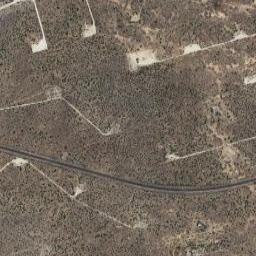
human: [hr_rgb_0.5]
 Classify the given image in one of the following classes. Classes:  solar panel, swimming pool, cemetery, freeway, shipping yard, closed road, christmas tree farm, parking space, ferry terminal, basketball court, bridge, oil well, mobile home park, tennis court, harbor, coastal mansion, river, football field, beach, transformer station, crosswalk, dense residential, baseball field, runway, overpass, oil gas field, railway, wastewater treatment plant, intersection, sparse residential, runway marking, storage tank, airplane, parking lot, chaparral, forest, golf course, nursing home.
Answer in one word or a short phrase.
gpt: oil gas field